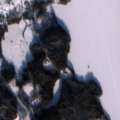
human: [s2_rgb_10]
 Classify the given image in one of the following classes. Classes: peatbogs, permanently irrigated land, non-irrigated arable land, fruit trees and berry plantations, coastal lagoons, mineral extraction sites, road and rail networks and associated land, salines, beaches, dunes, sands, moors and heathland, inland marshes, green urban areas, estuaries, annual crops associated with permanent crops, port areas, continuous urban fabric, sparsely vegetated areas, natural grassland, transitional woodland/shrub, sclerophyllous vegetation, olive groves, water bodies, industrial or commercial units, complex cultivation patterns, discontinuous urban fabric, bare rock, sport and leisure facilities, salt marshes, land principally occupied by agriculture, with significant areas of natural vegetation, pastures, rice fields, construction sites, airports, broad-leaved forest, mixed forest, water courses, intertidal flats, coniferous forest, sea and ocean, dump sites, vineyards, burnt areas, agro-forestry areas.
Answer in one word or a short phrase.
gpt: land principally occupied by agriculture, with significant areas of natural vegetation, coniferous forest, mixed forest, transitional woodland/shrub, water bodies